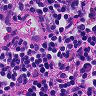
Metastatic tissue present: no